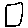
Label: square